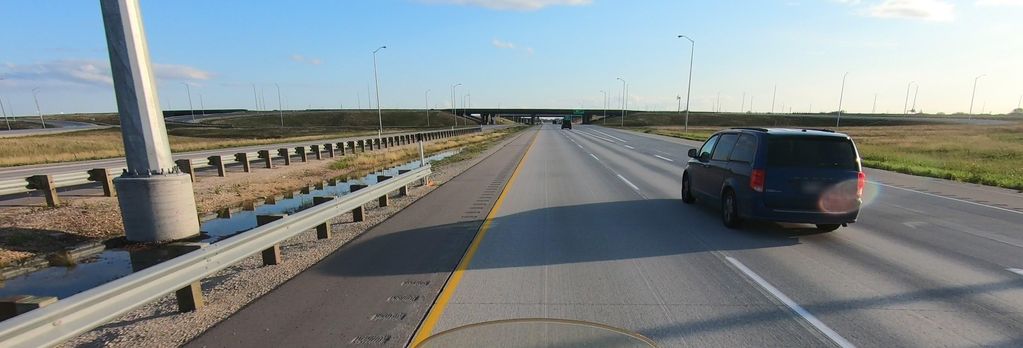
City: winnipeg